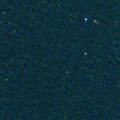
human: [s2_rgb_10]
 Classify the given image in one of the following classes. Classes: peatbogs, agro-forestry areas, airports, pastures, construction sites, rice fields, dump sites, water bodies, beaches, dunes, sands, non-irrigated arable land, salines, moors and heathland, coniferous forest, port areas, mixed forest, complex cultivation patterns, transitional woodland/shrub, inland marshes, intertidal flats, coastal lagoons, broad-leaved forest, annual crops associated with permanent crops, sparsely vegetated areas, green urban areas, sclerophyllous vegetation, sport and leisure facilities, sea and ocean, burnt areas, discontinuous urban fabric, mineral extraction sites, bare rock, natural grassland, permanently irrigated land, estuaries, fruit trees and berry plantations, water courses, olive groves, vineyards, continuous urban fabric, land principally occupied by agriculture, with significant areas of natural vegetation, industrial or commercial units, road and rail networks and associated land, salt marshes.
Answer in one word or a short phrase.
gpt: sea and ocean